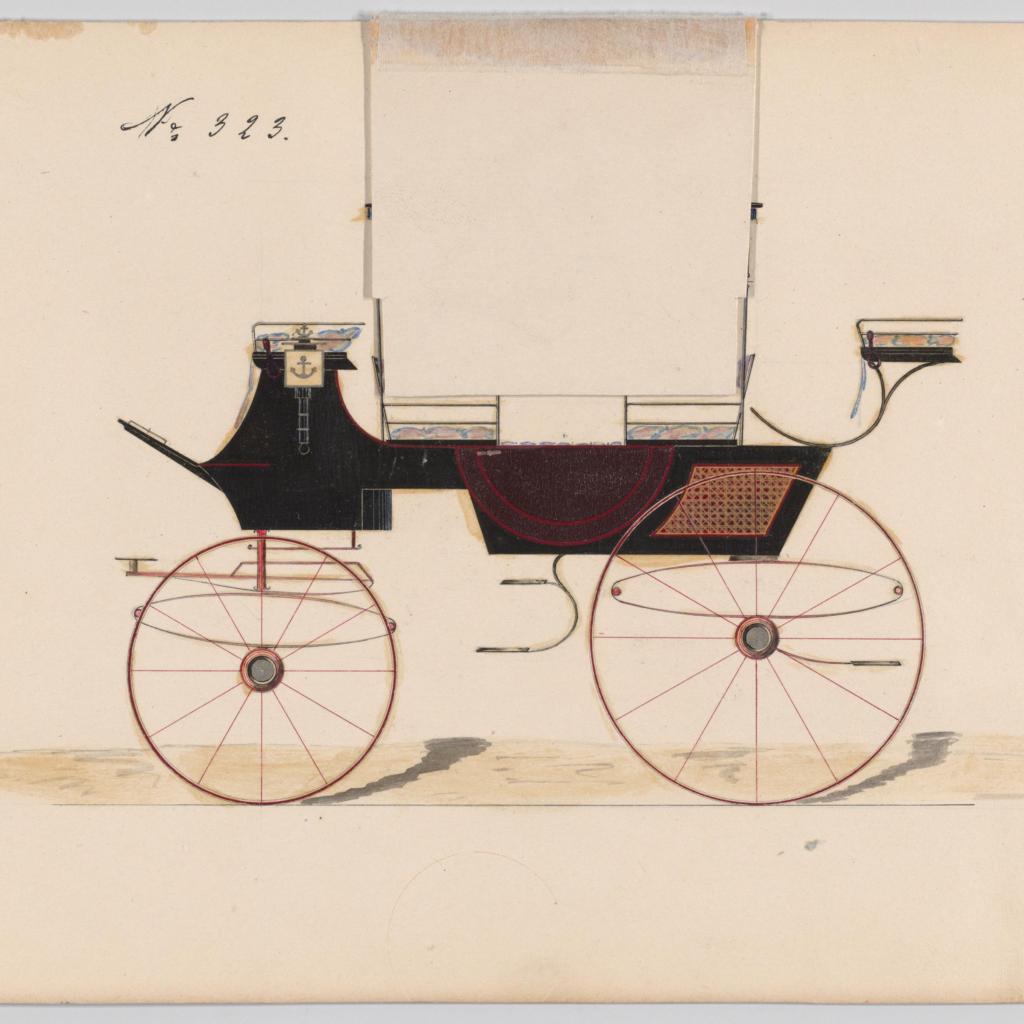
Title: Design for Ten Seat Drag, no. 323
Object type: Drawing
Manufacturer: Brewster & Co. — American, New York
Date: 1850–70
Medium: Pen and ink, watercolor and gouache with gum arabic
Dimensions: sheet: 6 5/16 x 10 1/4 in. (16 x 26 cm)
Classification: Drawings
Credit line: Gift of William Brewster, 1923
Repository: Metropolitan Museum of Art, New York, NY